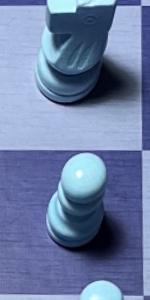
Label: Pawn_White